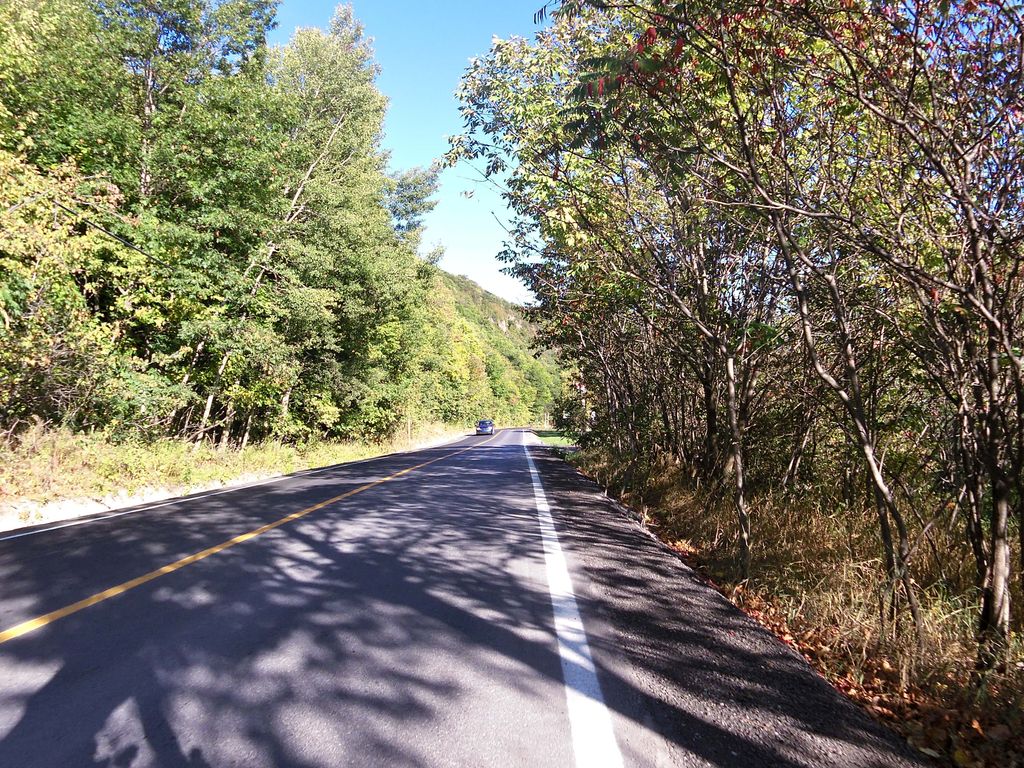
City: ottawa-gatineau